Question:
How can I modify the Footer in a DevExpress PopupContainerEdit.
The screenshot is from the DevExpress online docs: <URL>
I am using the PopupContainerEdit and have assigned a PopupContainerControl but I only have a close button at the bottom left corner, but what I want to have a Ok and a Cancel button myself.
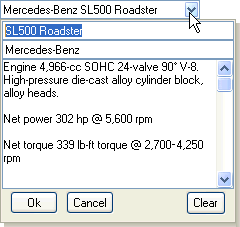
Answer: You should hide the standard close button (popupContainerEdit.Properties.ShowPopupCloseButton = false) and add all the required buttons to the PopupContainerControl yourself.